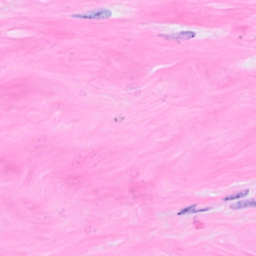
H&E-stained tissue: Breast